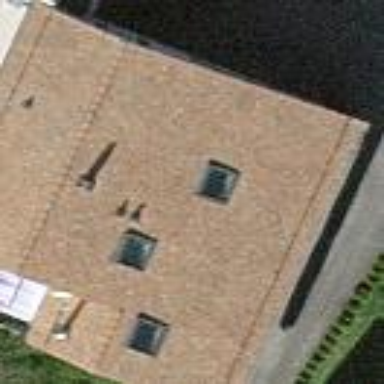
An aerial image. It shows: Detached building with gabled roof.